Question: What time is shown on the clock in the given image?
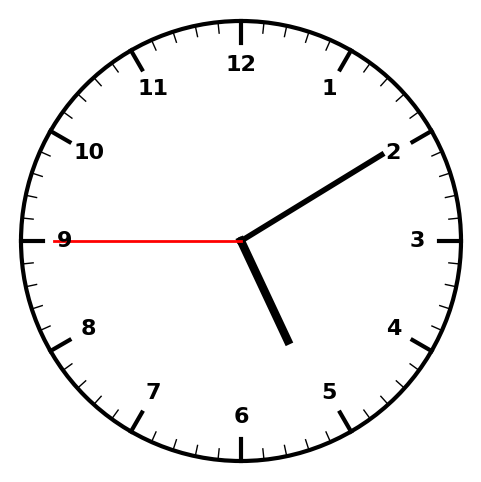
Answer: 05:09:45